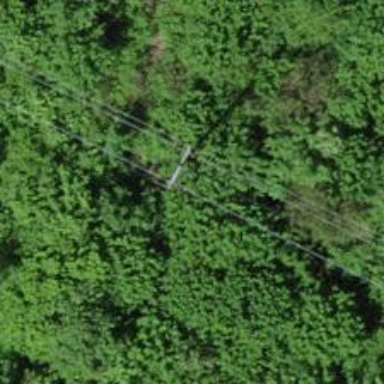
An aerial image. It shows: Utility pole as the man-made structure.